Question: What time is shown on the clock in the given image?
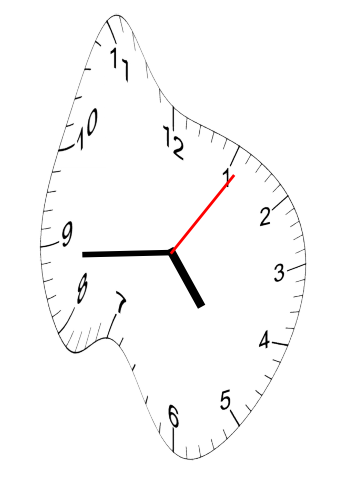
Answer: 04:44:06